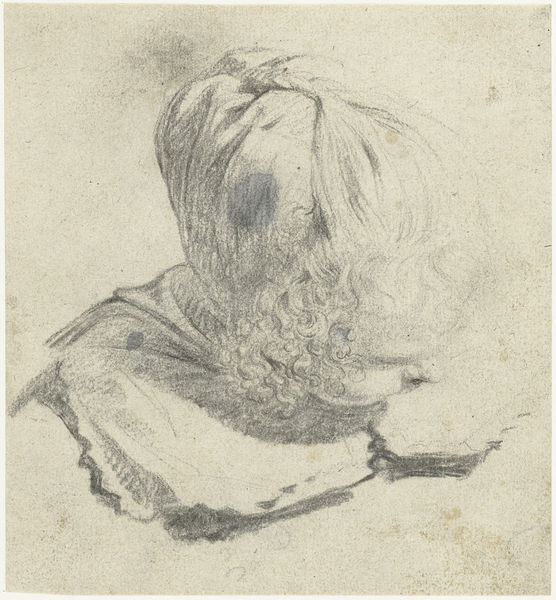
Titel: Studieblad met kop van een meisje, naar rechts, van bovenaf gezien
Künstler: Gerard ter (II) Borch
Standort: Amsterdam
Institution: Rijksmuseum
Schlagwörter: portrait, tete, enfant, fille, esquisse, dessin, col, détail, coiffure, étude, plomb, couffure